Field crop: maize
Growth stage: 2
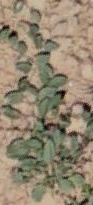
Species: convolvulus